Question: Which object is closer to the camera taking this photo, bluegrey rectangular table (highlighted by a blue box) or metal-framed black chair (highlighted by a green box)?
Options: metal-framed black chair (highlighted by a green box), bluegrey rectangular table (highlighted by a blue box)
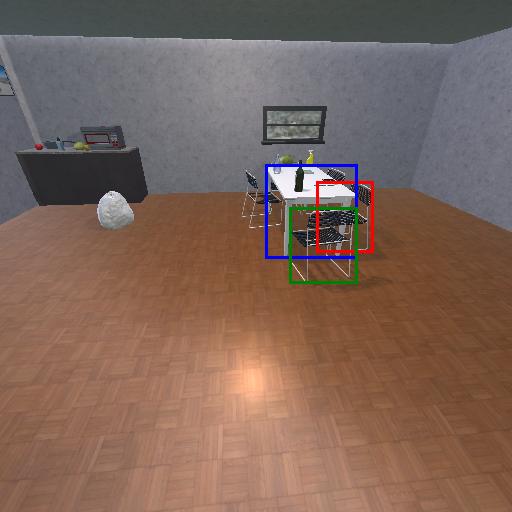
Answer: metal-framed black chair (highlighted by a green box)